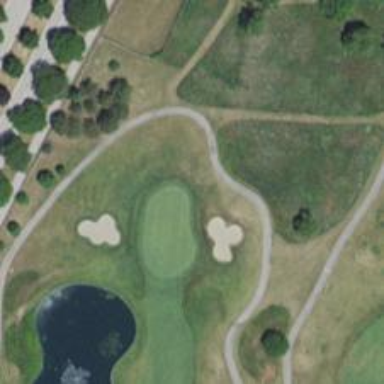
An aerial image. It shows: Rough grass area on golf course.